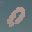
Label: 0